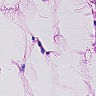
Metastatic tissue present: no